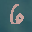
Label: 6